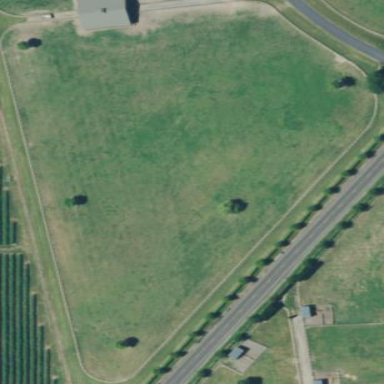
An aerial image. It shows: Wooden fence surrounding pasture meadow.